Field crop: tomato
Growth stage: 1
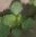
Species: solanum